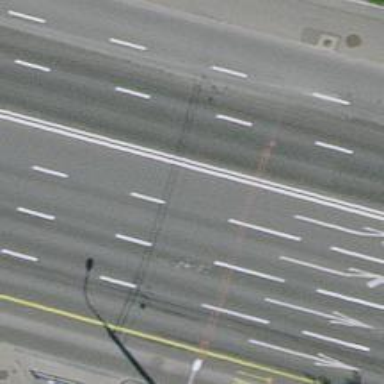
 which is classified as primary highway."